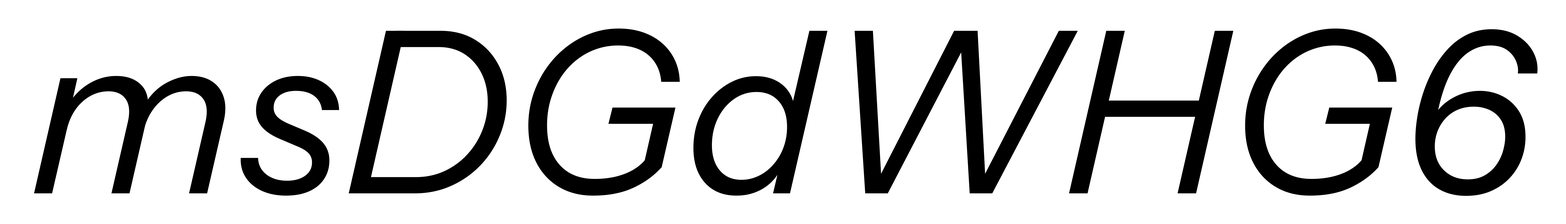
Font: InstrumentSans-Italic_Italic